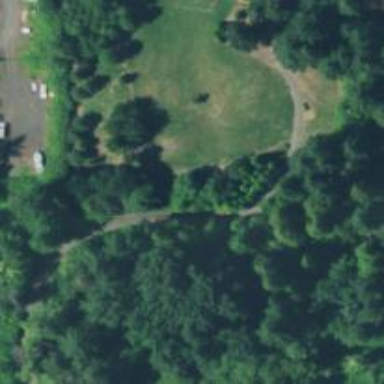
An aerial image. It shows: Disc golf tee.